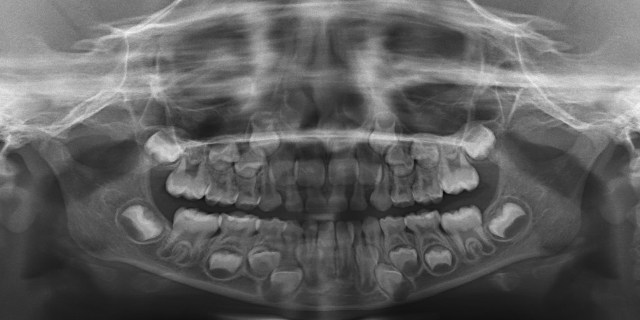
child